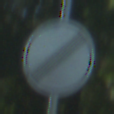
Verkehrszeichen: EndeSaemtlicherBegrenzungen
Umgebung: Outdoor, Nature
Tageszeit: MorningAfternoon
Wetter: Clear
Licht: Natural
Jahreszeit: NotSpecified
Kontrast: HighContrast